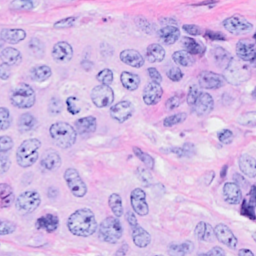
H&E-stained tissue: Breast